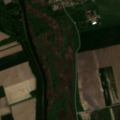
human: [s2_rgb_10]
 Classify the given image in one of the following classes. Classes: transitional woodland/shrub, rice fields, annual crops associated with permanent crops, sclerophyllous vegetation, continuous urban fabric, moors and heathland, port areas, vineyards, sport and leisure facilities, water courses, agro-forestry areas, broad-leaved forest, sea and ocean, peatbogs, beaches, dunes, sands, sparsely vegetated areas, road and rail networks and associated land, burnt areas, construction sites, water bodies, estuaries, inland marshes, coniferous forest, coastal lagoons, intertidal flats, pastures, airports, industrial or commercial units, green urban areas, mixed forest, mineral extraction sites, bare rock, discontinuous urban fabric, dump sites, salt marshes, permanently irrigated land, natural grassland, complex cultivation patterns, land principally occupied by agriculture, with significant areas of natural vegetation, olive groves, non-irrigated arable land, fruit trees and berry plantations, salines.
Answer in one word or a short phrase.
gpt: discontinuous urban fabric, non-irrigated arable land, pastures, transitional woodland/shrub, inland marshes, water courses